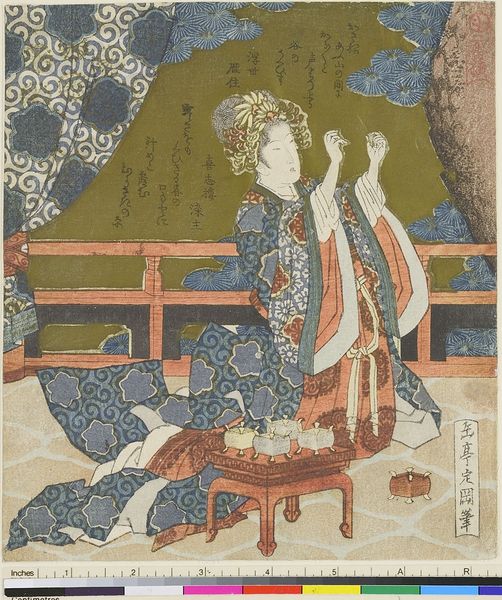
Titel: Frau mit Fadenspulen
Künstler: Yashima Gakutei
Standort: Hamburg
Institution: Museum für Kunst und Gewerbe Hamburg
Schlagwörter: frau, kleid, tisch, stoff, holzschnitt, japan, faden, asien, druckgraphik, druckgrafik, china, zeit, gewebe, garn, farbholzschnitt, edo, reproduktionen, druckerzeugnisse